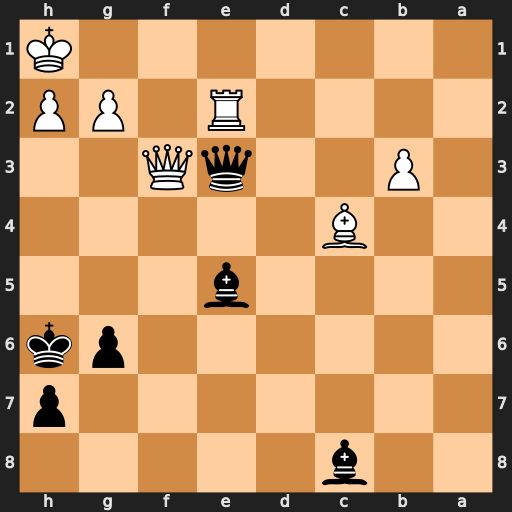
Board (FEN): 2b5/7p/6pk/4b3/2B5/1P2qQ2/4R1PP/7K
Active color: b
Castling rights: -
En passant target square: -
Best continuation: Qc1+ Re1 Qxe1+